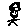
Label: hexagon